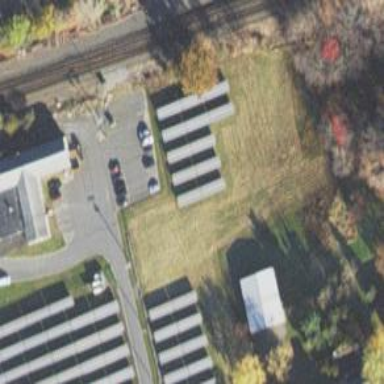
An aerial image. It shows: Solar power plant generating electricity through photovoltaic panels.